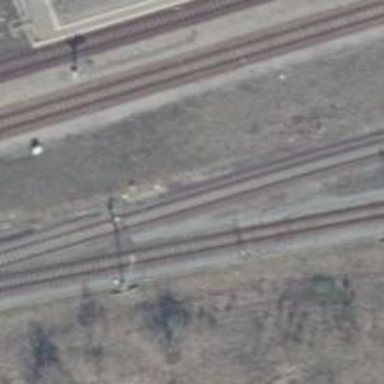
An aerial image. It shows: Wedge used for railway derailment.